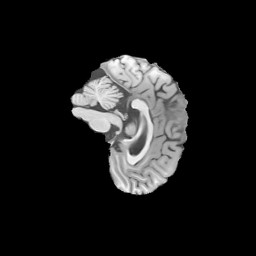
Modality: T1w
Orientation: sagittal